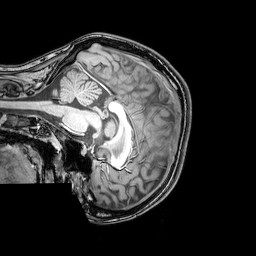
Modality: T1w
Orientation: sagittal
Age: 21
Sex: female
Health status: healthy
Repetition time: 0.081 s
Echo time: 0.037 s